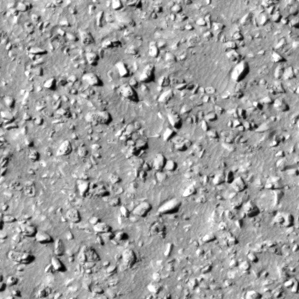
Label: non_frost